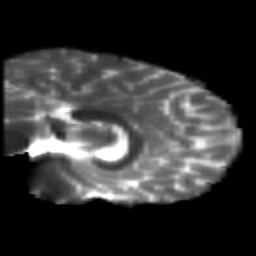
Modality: T2w
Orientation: sagittal
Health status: healthy
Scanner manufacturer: siemens
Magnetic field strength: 3 T
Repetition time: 10 s
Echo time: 0.092 s